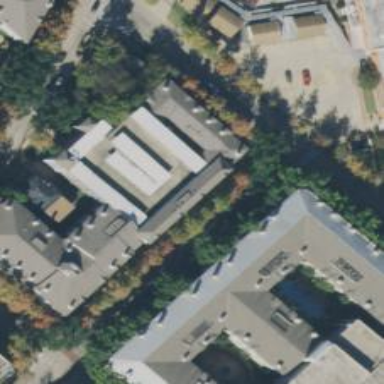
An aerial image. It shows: Multi-storey parking building.